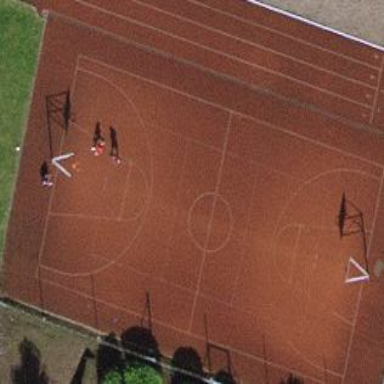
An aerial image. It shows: Basketball court on pitch.